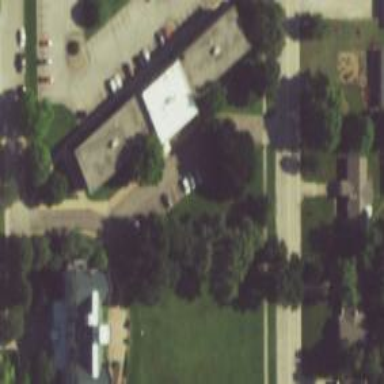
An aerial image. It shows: College building.